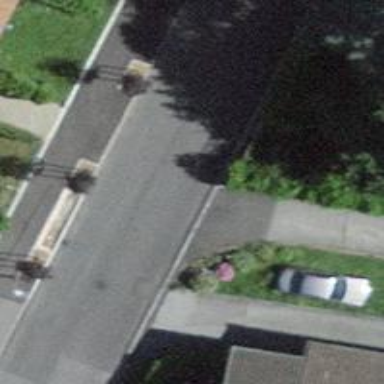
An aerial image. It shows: Table-style traffic calming feature.